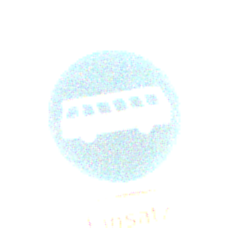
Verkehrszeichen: Busssonderstreifen
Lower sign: BesondereFahrzeugeUndTransportgueter3
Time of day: Night
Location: Outdoor (Nature)
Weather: Clear
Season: NotSpecified
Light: Natural